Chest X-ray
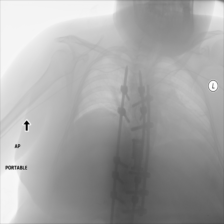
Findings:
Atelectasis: negative
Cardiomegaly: negative
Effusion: negative
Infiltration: negative
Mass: negative
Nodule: negative
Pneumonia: negative
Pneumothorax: negative
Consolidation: negative
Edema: negative
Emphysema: negative
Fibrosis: negative
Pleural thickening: negative
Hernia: negative